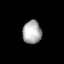
Tissue: lung
Cell type: T cells
Senescence score: 0.1367
Nuclear area (px): 427
Mean DAPI intensity: 173.227